Question: I encountered this problem with my Visual Studio 2012 IDE

That is the menu items are repeated two times.I closed VS and reopened again, also I restarted my system, but the issue persists. Can anyone suggest a solution?
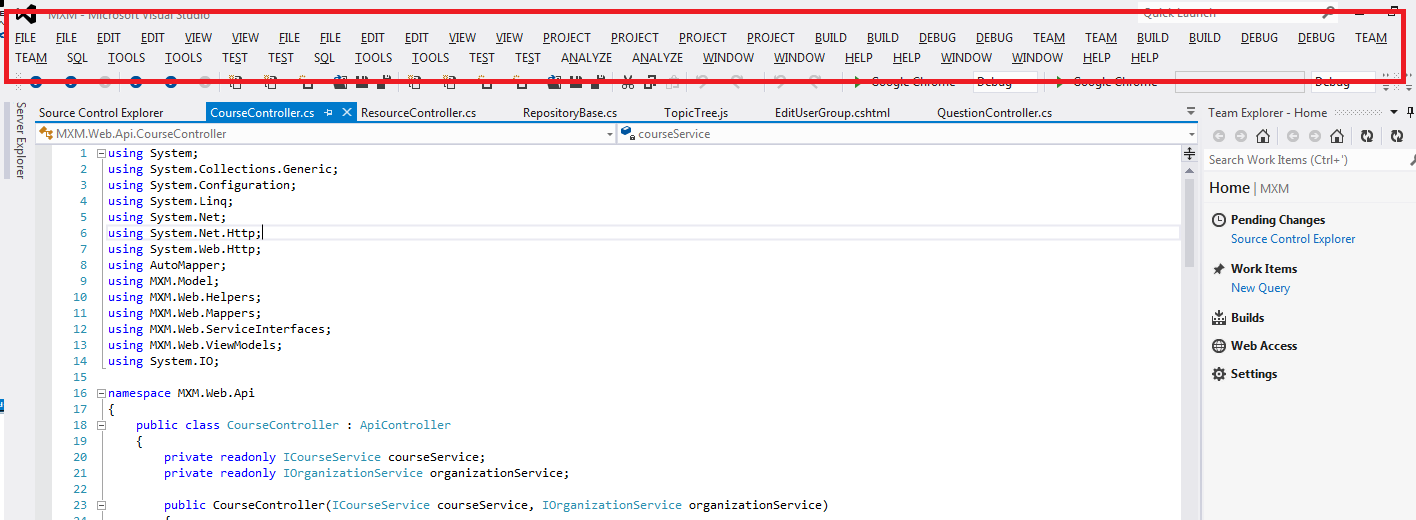
Answer: The issue was due to low disk space in C drive. Once memory space was increased issue was solved.